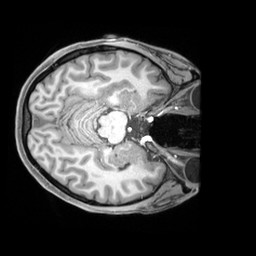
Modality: T1w
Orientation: axial
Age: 23
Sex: female
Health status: ill
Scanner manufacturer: siemens
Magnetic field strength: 3 T
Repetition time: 2.2 s
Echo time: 0.00218 s